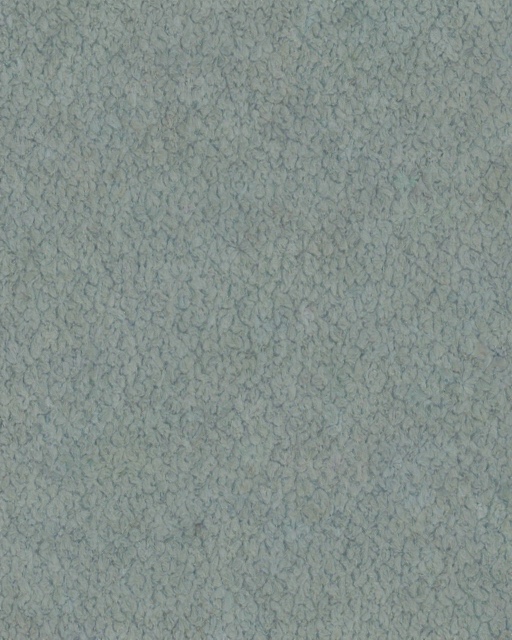
Category: Sympathy